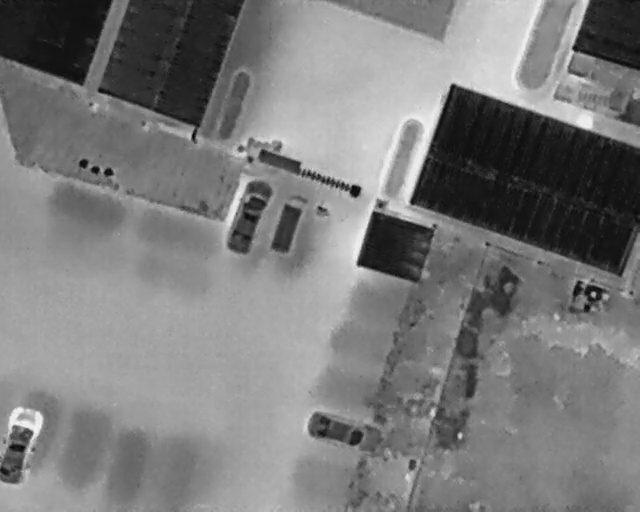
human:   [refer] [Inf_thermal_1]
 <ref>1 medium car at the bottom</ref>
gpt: <box>[[51, 76, 56, 91, 13]]</box>